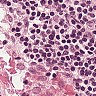
Metastatic tissue present: no